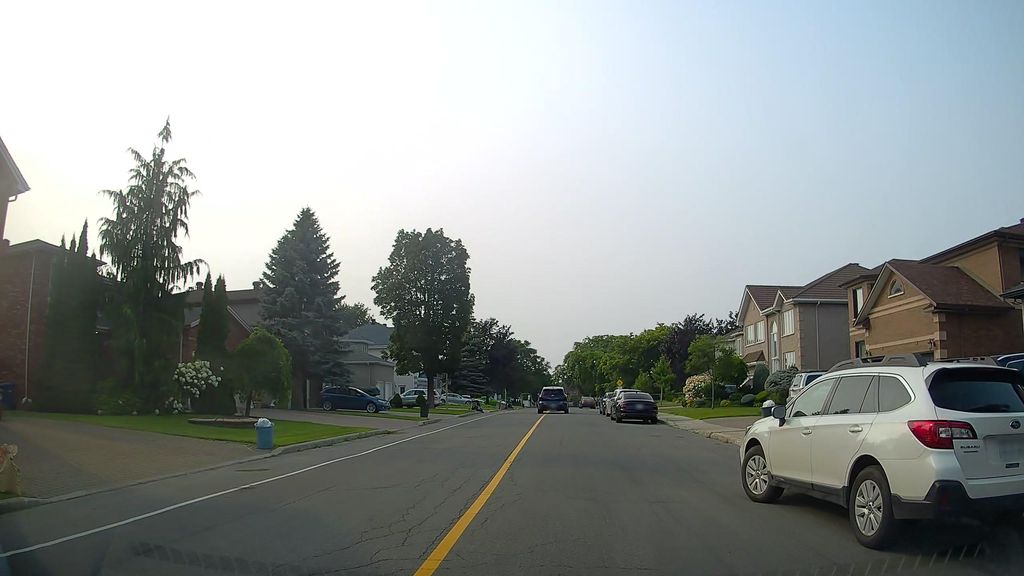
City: montreal